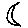
Label: moon